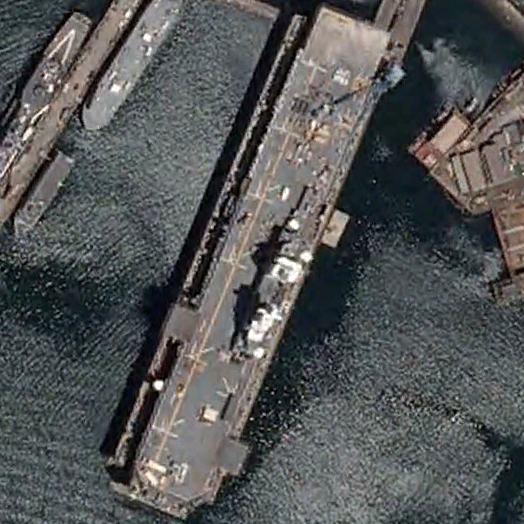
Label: assault